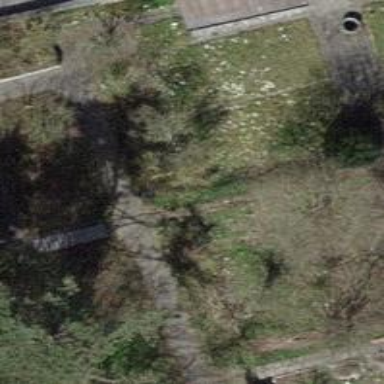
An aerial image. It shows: Road with steps.